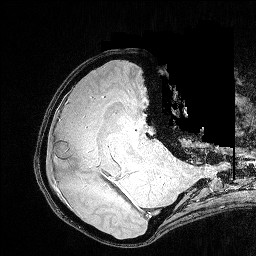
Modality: FLASH
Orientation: axial
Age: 25
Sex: female